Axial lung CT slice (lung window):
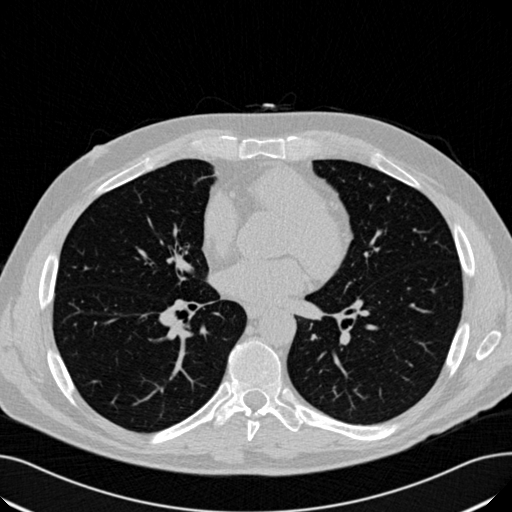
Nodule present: no